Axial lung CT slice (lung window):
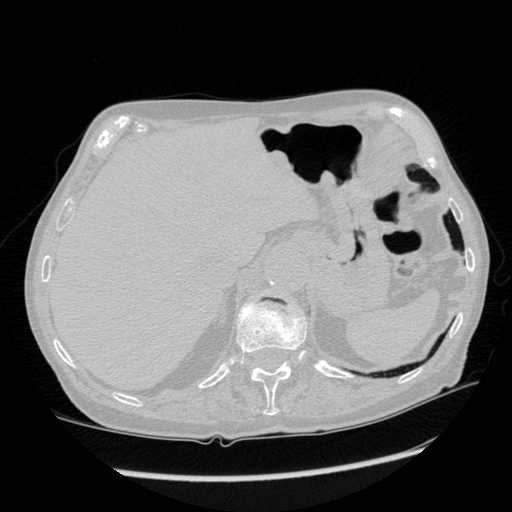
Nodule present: no